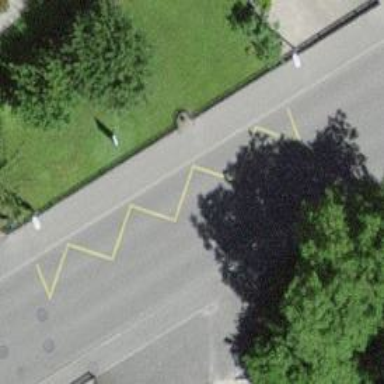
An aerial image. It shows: Public transport stop position.